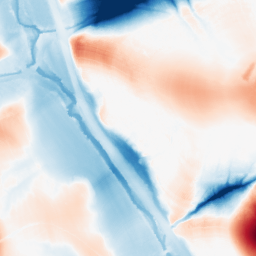
Category: morphological
Decomposition family: tophat_combined
Decomposition parameters: size: 50
Upsampling method: lanczos
Upsampling parameters: scale: 2
Upsampling scale: 2